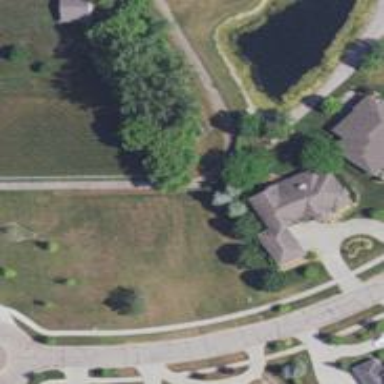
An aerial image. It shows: Service road used as golf cart path.